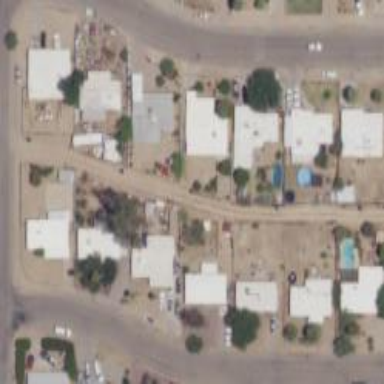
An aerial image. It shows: Alley classified as service road.